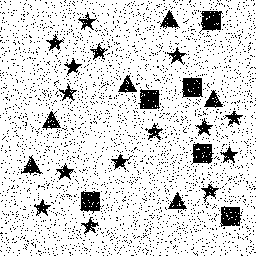
Squares: 6
Triangles: 6
Stars: 15
Total shapes: 27